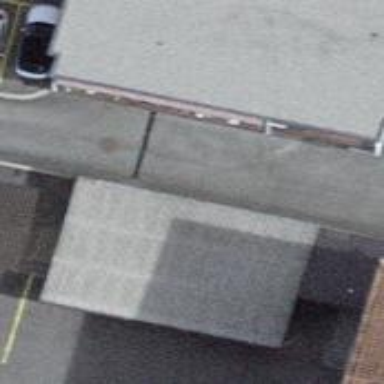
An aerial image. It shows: Group of garages.